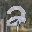
Label: 2